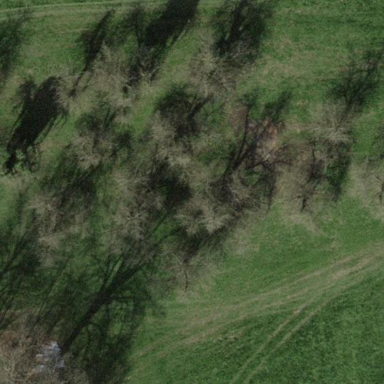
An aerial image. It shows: Orchard.